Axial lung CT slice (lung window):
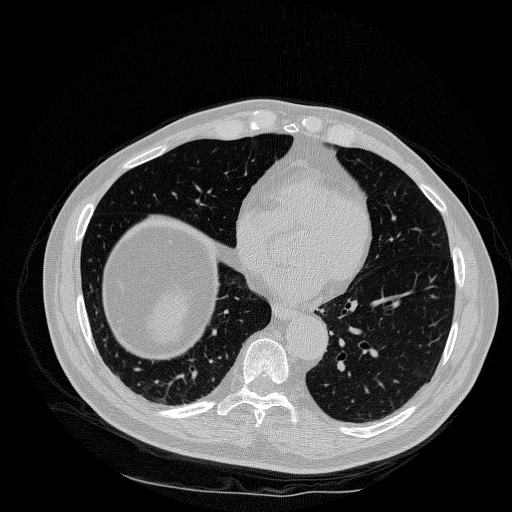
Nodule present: no